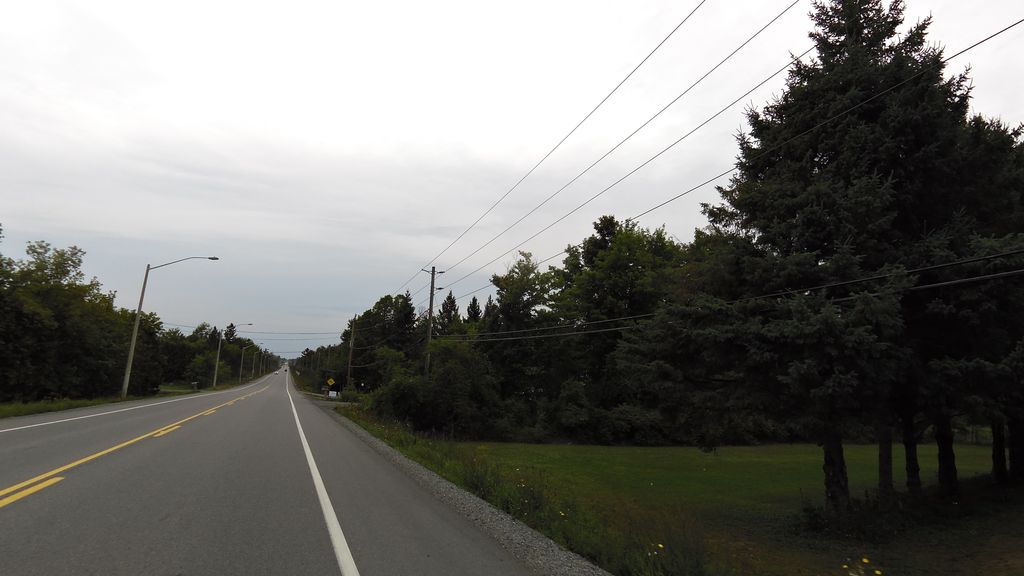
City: ottawa-gatineau